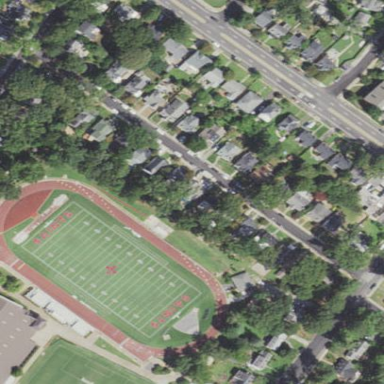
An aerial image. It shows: Turf pitch for American football.